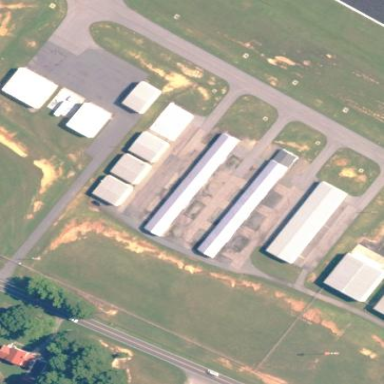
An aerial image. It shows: Hangar.